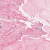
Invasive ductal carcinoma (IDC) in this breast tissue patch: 0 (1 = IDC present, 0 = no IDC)